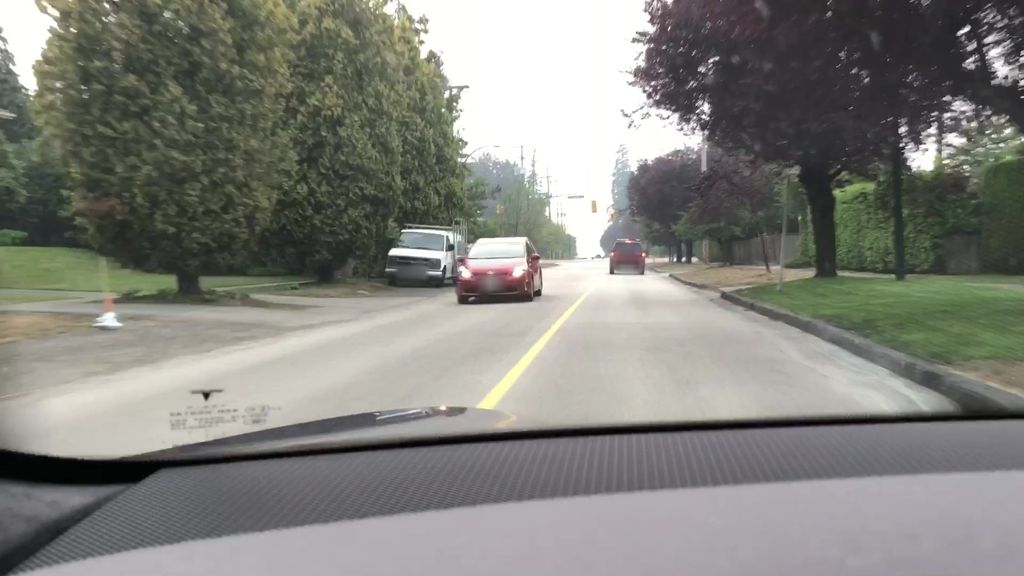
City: vancouver